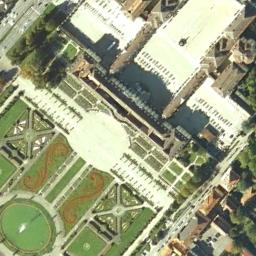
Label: palace